Question: I just found, that using <URL> versions, from 1.9.1 and above.
I have taken most code from the example, but wanted to reference a current jQuery library.
'''
<body>
$(function () {
$("textarea").htmlarea();
});
<textarea id="txtDefaultHtmlArea" cols="50" rows="15">
<p><h3>Test H3</h3>This is some sample text to test out the <b>WYSIWYG Control</b>.</p>
</textarea>
</body>
'''
I have created a fiddle. Unless I turn on the 'Migrate 1.1.0' script, the editor does not show the nicely formatted text area, just the bare HTML and the editor buttons do not work.
Here's how it currently looked like:

I also have reproduced this behavior with an asp.net WebForms page and with local files.
Should I go and try to fix jHtmlArea for me? For other components on the page, I would like to use current jQuery.
UPDATE: This has now been solved by the autor of jHtmlArea, <URL>.
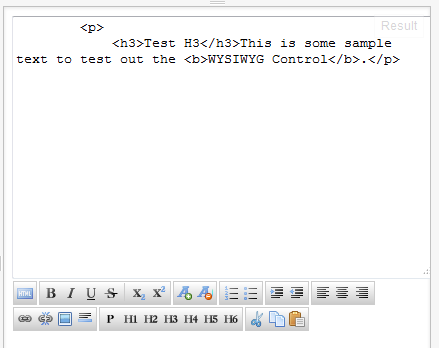
Answer: You can use jQuery migrate for backwards compatibility, and it will show you in the console what needs to be fixed to be up to date with jQuery 1.9+.
From the docs <URL>